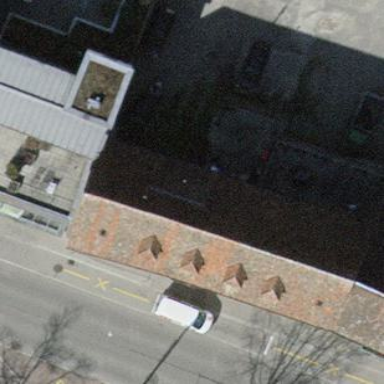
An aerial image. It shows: Gabled roof building with light yellow walls. The roof is brown in colour and oriented along the building.